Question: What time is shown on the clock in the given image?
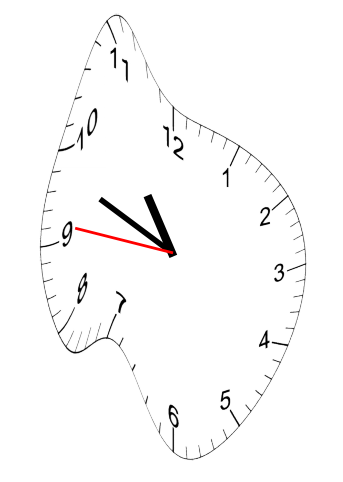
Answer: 10:48:46